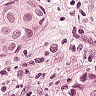
Metastatic tissue present: yes